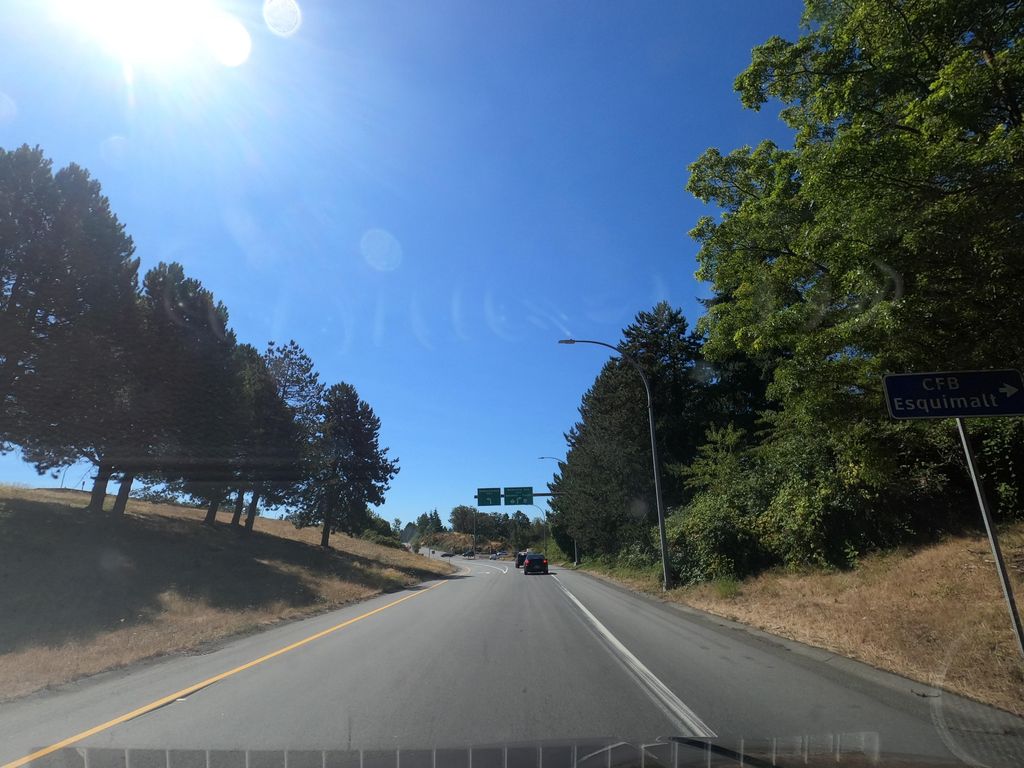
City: victoria